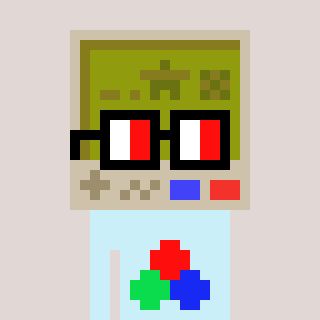
a pixel art character with square glasses with black frames and red eyes, a gameboy-shaped head and a cold-colored body on a warm background